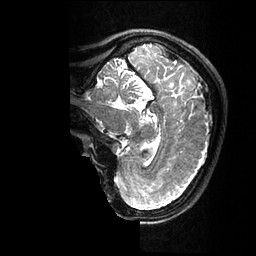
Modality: T2w
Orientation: sagittal
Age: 39
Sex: female
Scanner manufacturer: ge
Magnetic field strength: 3 T
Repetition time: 3.202 s
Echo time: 0.05862 s